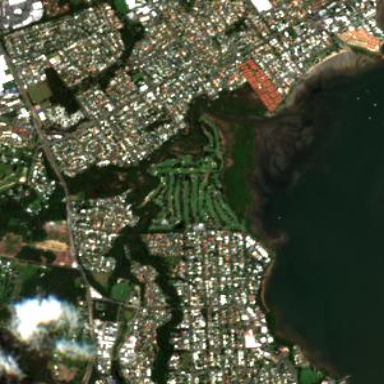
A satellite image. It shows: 18-hole golf course classified as leisure land.